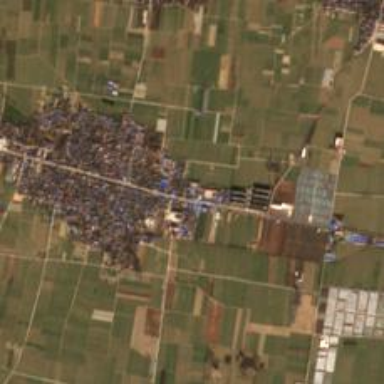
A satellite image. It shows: Township classified as town.